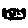
Label: square